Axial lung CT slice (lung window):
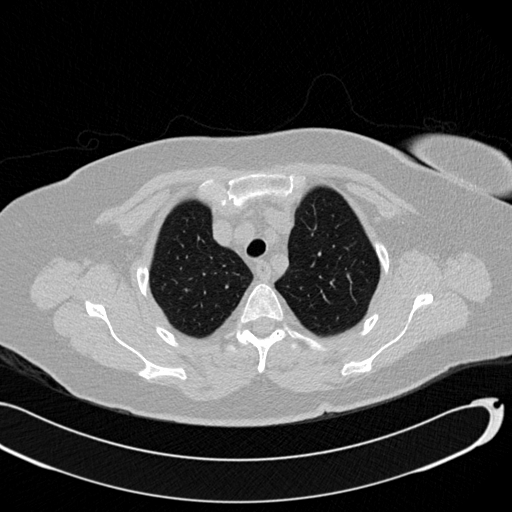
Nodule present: no